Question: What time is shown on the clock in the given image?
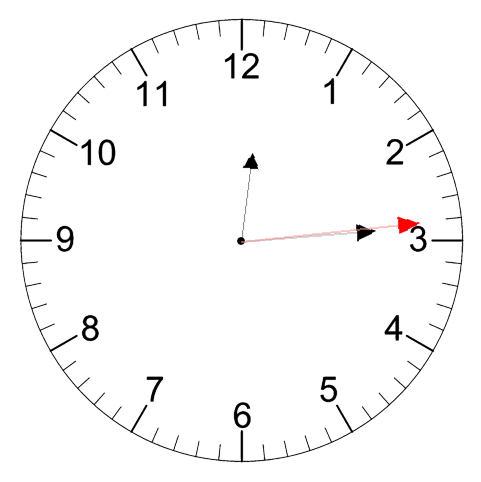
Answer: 12:14:14